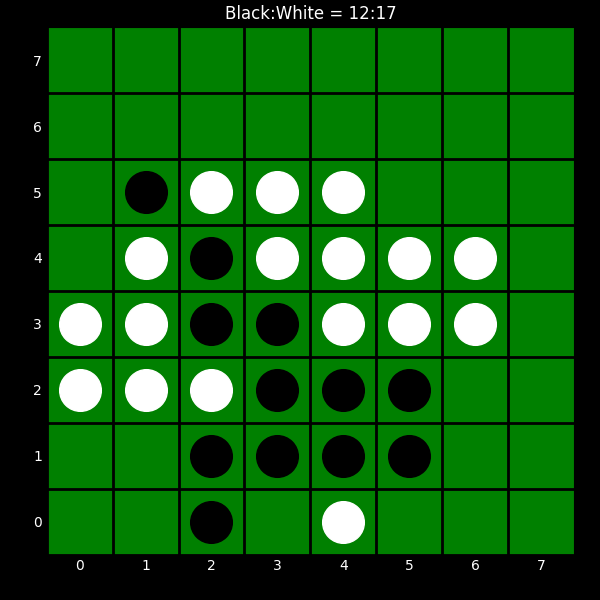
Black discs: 12
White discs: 17